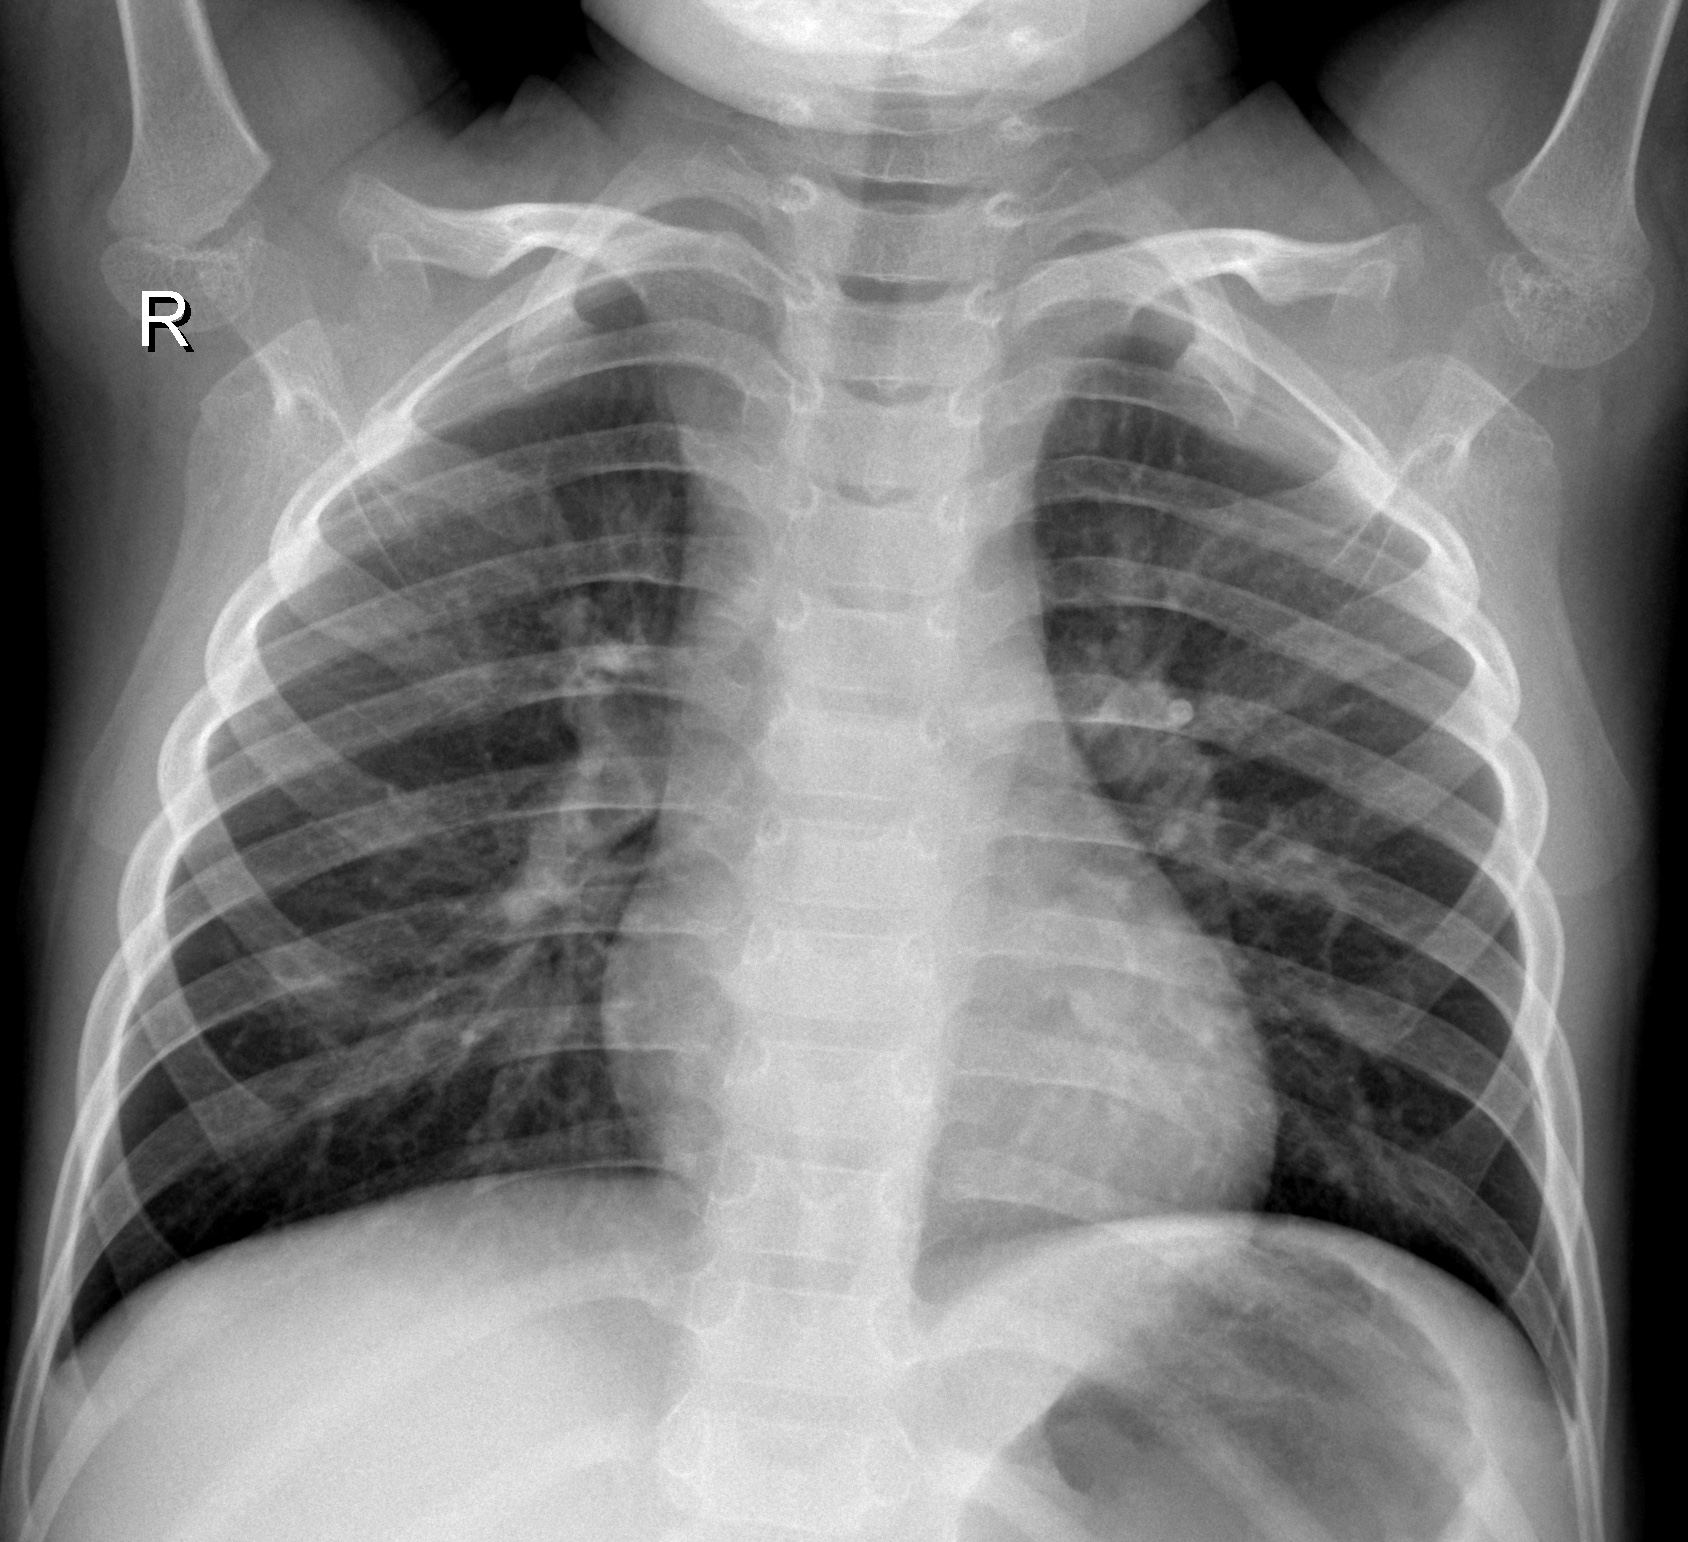
Diagnosis: NORMAL